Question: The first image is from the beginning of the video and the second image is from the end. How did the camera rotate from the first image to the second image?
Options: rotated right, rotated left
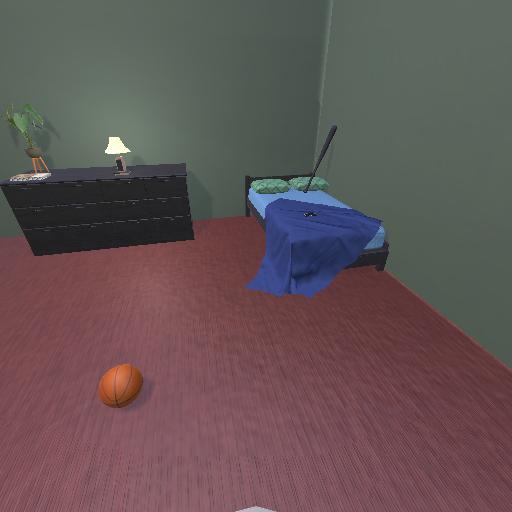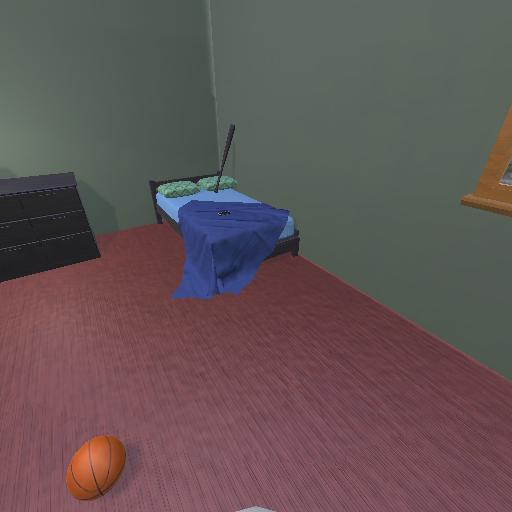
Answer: rotated right